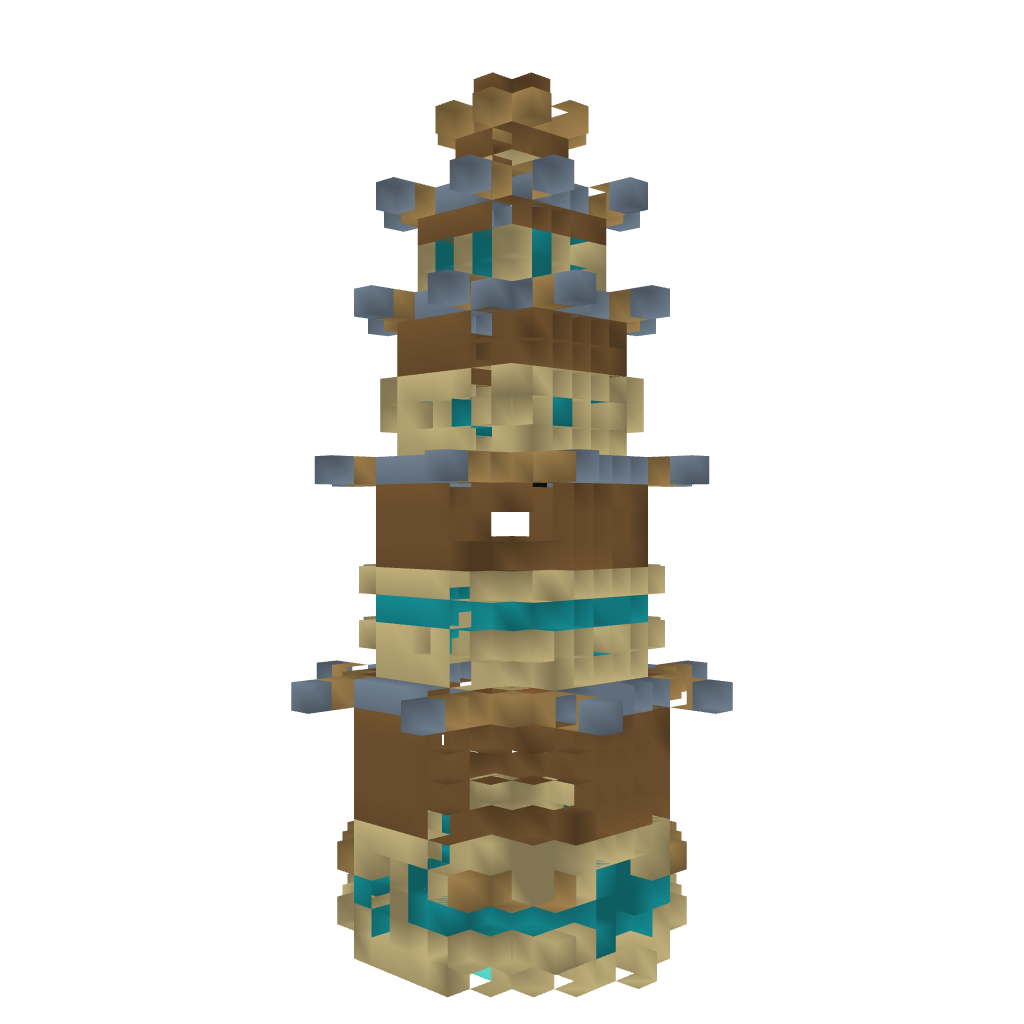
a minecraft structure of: Pagoda of LIGHT